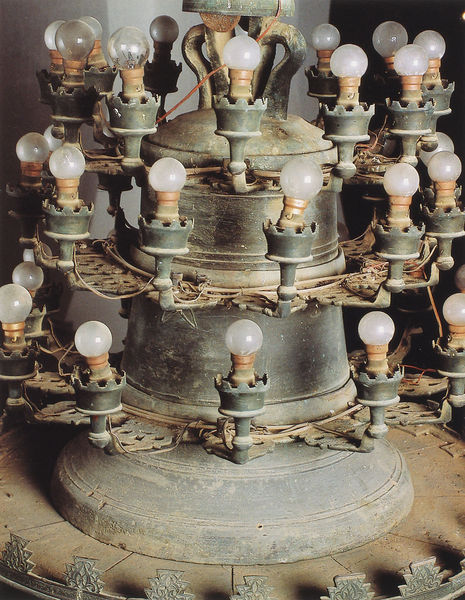
Titel: Lamp from the Qarawiyyin Mosque, Fez (Marokko)
Schlagwörter: glas, lampe, licht, zylinder, krone, kreis, rund, skulptur, ornamente, metall, eisen, kabel, glocke, fassung, draht, glühbirne, aufhängung, ready made, glühbirnen, fassungen, elekrizität